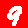
Digit: 9